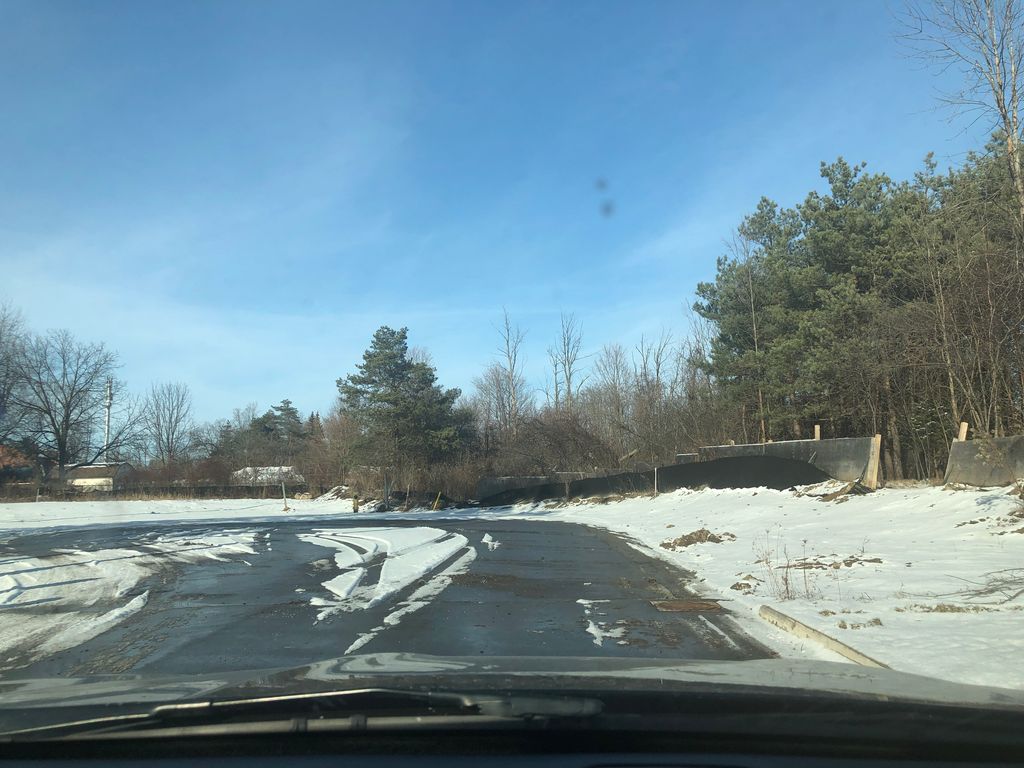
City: toronto